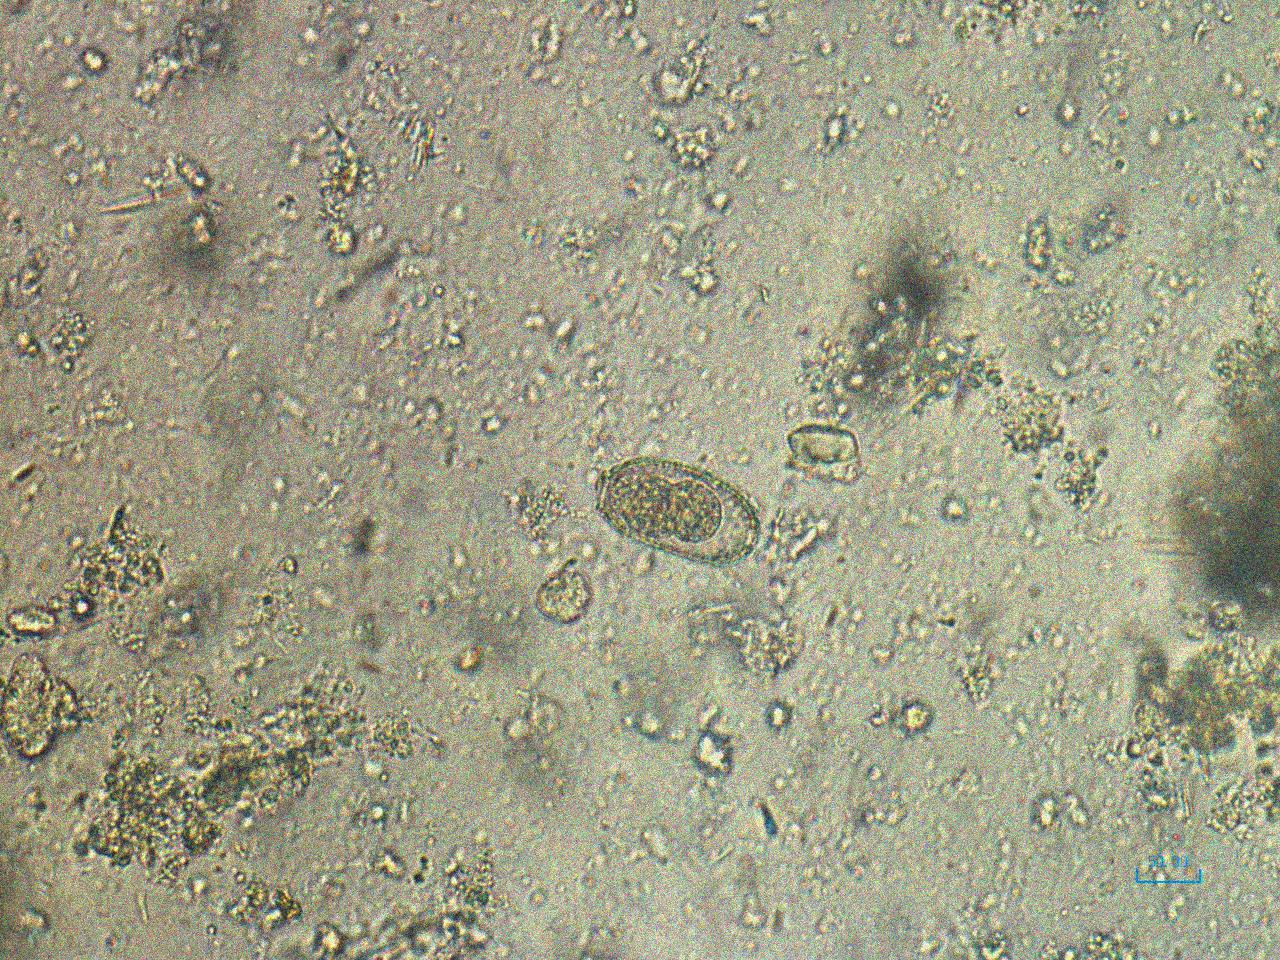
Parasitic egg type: Capillaria philippinensis